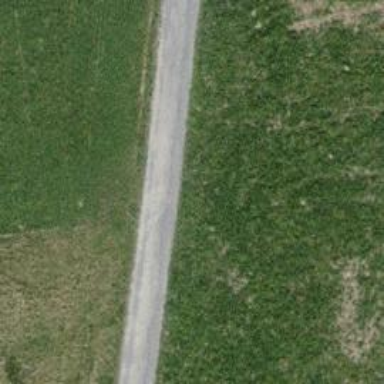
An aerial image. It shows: Pebblestone track with grade2 quality.